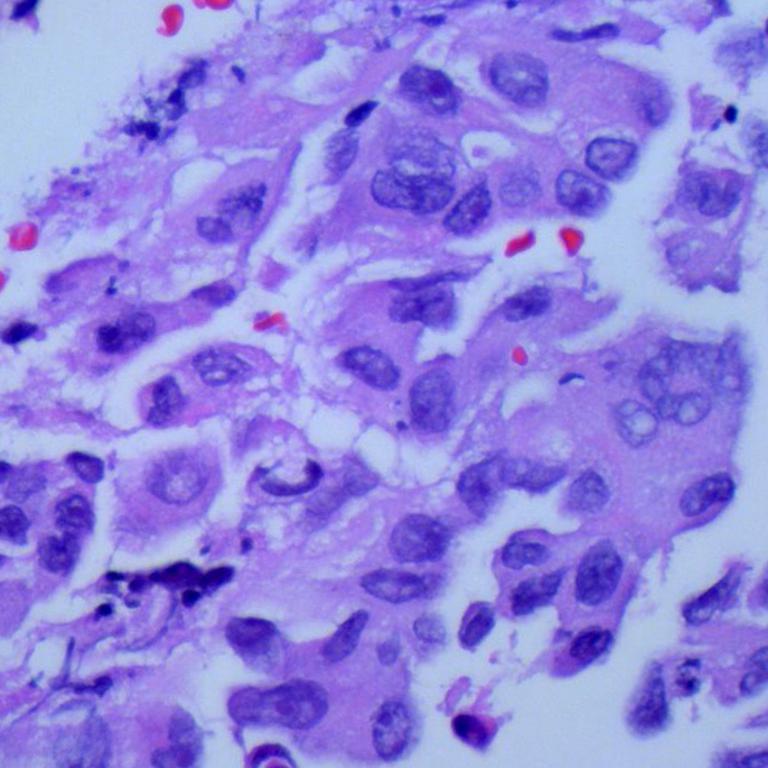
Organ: lung
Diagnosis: adenocarcinomas